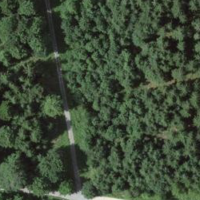
EUNIS habitat code: 43
Species observed at this site:
Certhia familiaris
Sympecma fusca